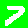
Digit: 7